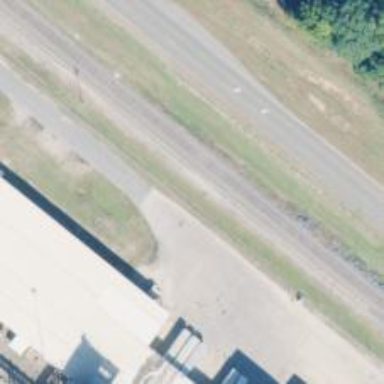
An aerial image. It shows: Railway siding with rails.